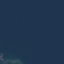
Land use / land cover: SeaLake